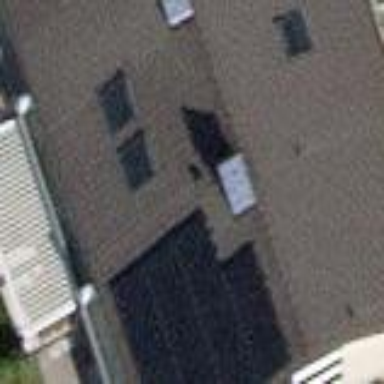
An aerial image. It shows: Terrace building.